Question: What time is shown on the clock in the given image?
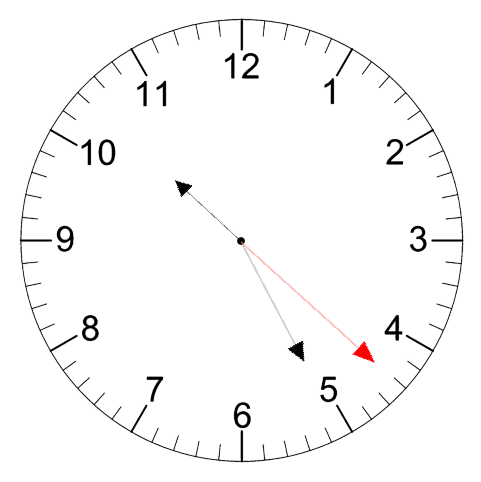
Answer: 10:25:22